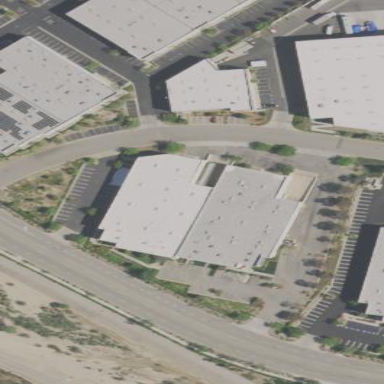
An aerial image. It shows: Warehouse building.